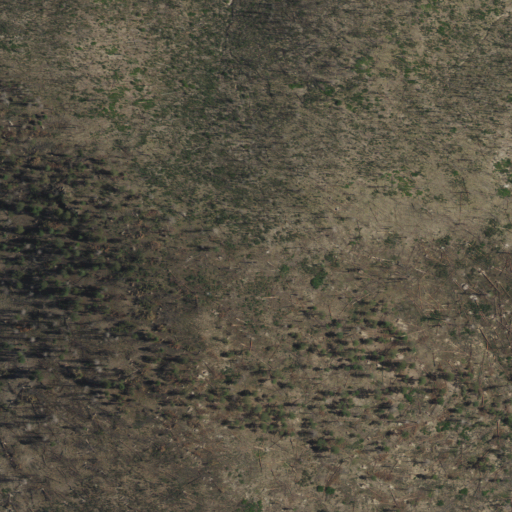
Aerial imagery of mountain in New Mexico named Bearhead Peak containing only shrub